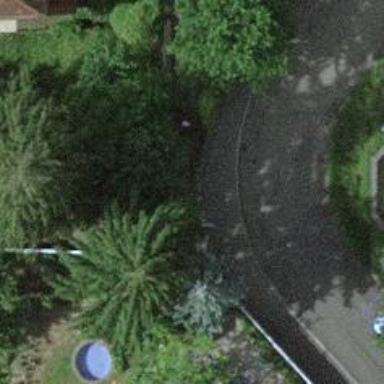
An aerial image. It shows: Road with steps.